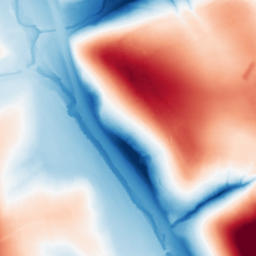
Category: classical
Decomposition family: gaussian
Decomposition parameters: sigma: 50
Upsampling method: sinc_blackman
Upsampling parameters: scale: 4
kernel_size: 16
Upsampling scale: 4